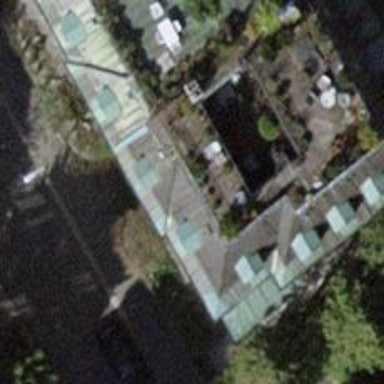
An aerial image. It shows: Building with distinctive mansard roof shape.